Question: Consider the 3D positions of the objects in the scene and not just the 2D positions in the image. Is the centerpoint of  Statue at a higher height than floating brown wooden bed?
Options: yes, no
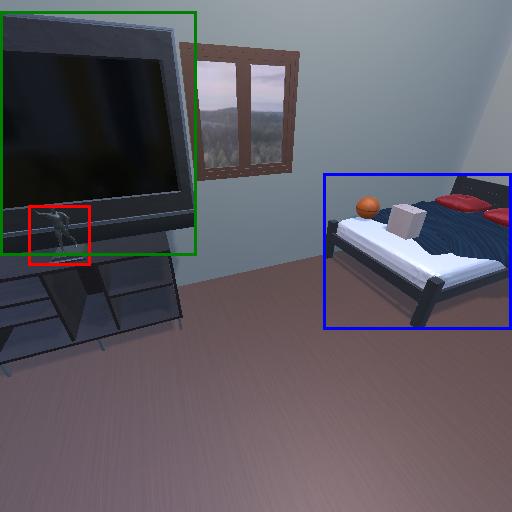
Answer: yes